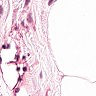
Metastatic tissue present: no